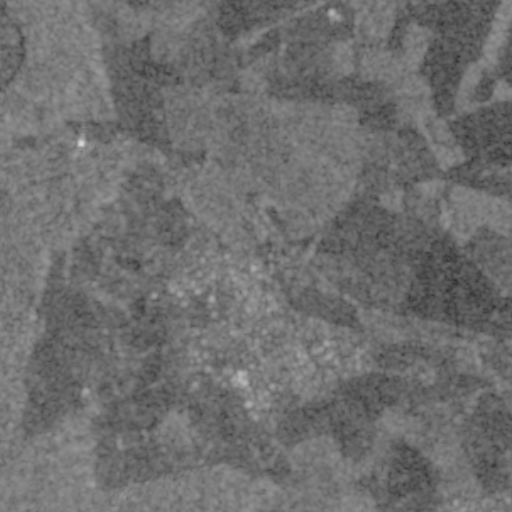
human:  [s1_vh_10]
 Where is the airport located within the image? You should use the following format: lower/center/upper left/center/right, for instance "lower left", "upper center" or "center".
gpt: The airport is located in the lower left of the image.
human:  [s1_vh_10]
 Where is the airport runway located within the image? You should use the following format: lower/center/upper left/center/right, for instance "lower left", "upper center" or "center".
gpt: The airport runway is located in the center left of the image.
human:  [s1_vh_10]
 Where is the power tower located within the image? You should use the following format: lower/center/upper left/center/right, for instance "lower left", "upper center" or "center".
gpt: The power tower is located in the upper left of the image.
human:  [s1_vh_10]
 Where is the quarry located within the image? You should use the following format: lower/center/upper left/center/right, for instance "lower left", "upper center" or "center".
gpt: The quarry is located in the lower left of the image.
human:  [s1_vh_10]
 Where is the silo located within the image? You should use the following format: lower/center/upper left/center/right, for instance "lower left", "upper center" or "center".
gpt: The silo is located in the lower right of the image.
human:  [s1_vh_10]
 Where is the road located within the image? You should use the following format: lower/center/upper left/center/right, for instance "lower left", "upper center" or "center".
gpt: There is no road in the image.

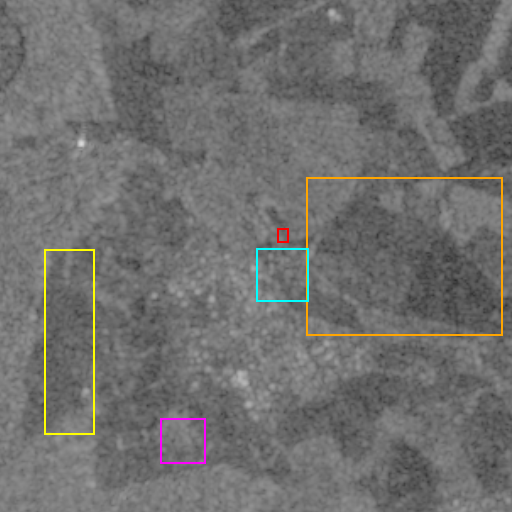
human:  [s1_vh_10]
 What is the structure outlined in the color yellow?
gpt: The structure outlined in yellow is an airport.
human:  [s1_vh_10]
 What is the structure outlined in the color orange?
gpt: The structure outlined in orange is a crop field.
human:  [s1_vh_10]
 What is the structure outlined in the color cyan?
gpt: The structure outlined in cyan is a park.
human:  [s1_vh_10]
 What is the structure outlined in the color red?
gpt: The structure outlined in red is a parking lot.
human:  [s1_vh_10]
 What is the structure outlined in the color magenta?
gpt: The structure outlined in magenta is a quarry.
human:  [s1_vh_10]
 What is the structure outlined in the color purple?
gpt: There is no purple outline.